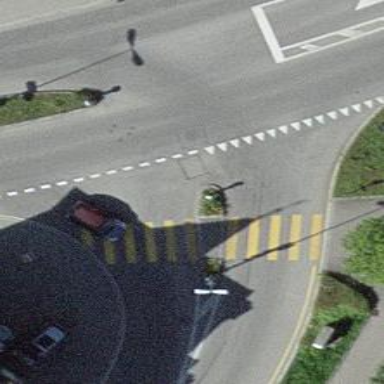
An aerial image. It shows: Uncontrolled footway crossing with markings.